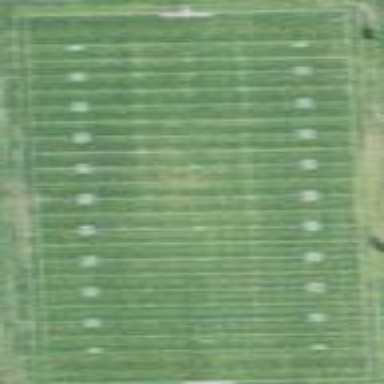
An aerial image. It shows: American football pitch.